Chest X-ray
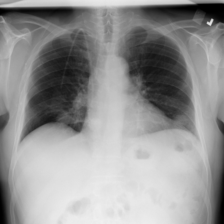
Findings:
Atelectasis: negative
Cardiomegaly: negative
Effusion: negative
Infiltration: negative
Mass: negative
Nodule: negative
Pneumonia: negative
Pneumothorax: negative
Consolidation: negative
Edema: negative
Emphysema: negative
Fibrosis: negative
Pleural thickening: negative
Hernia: negative